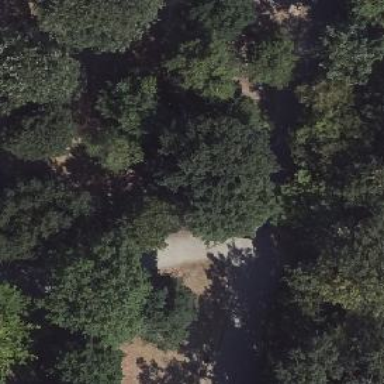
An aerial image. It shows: Deciduous broadleaved tree in park.